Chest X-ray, AP view. Patient: 55 years old, sex F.
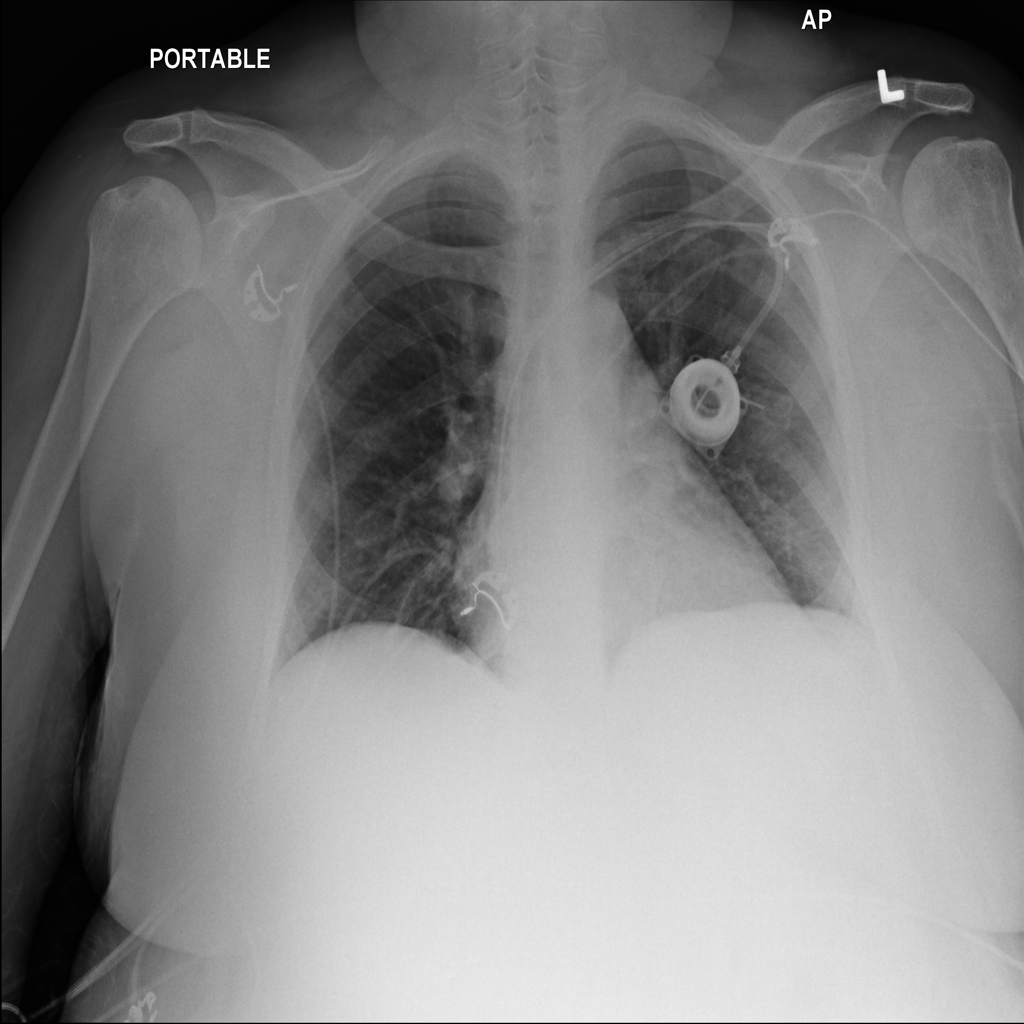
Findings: No Finding